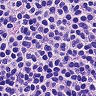
Metastatic tissue present: no